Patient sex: M
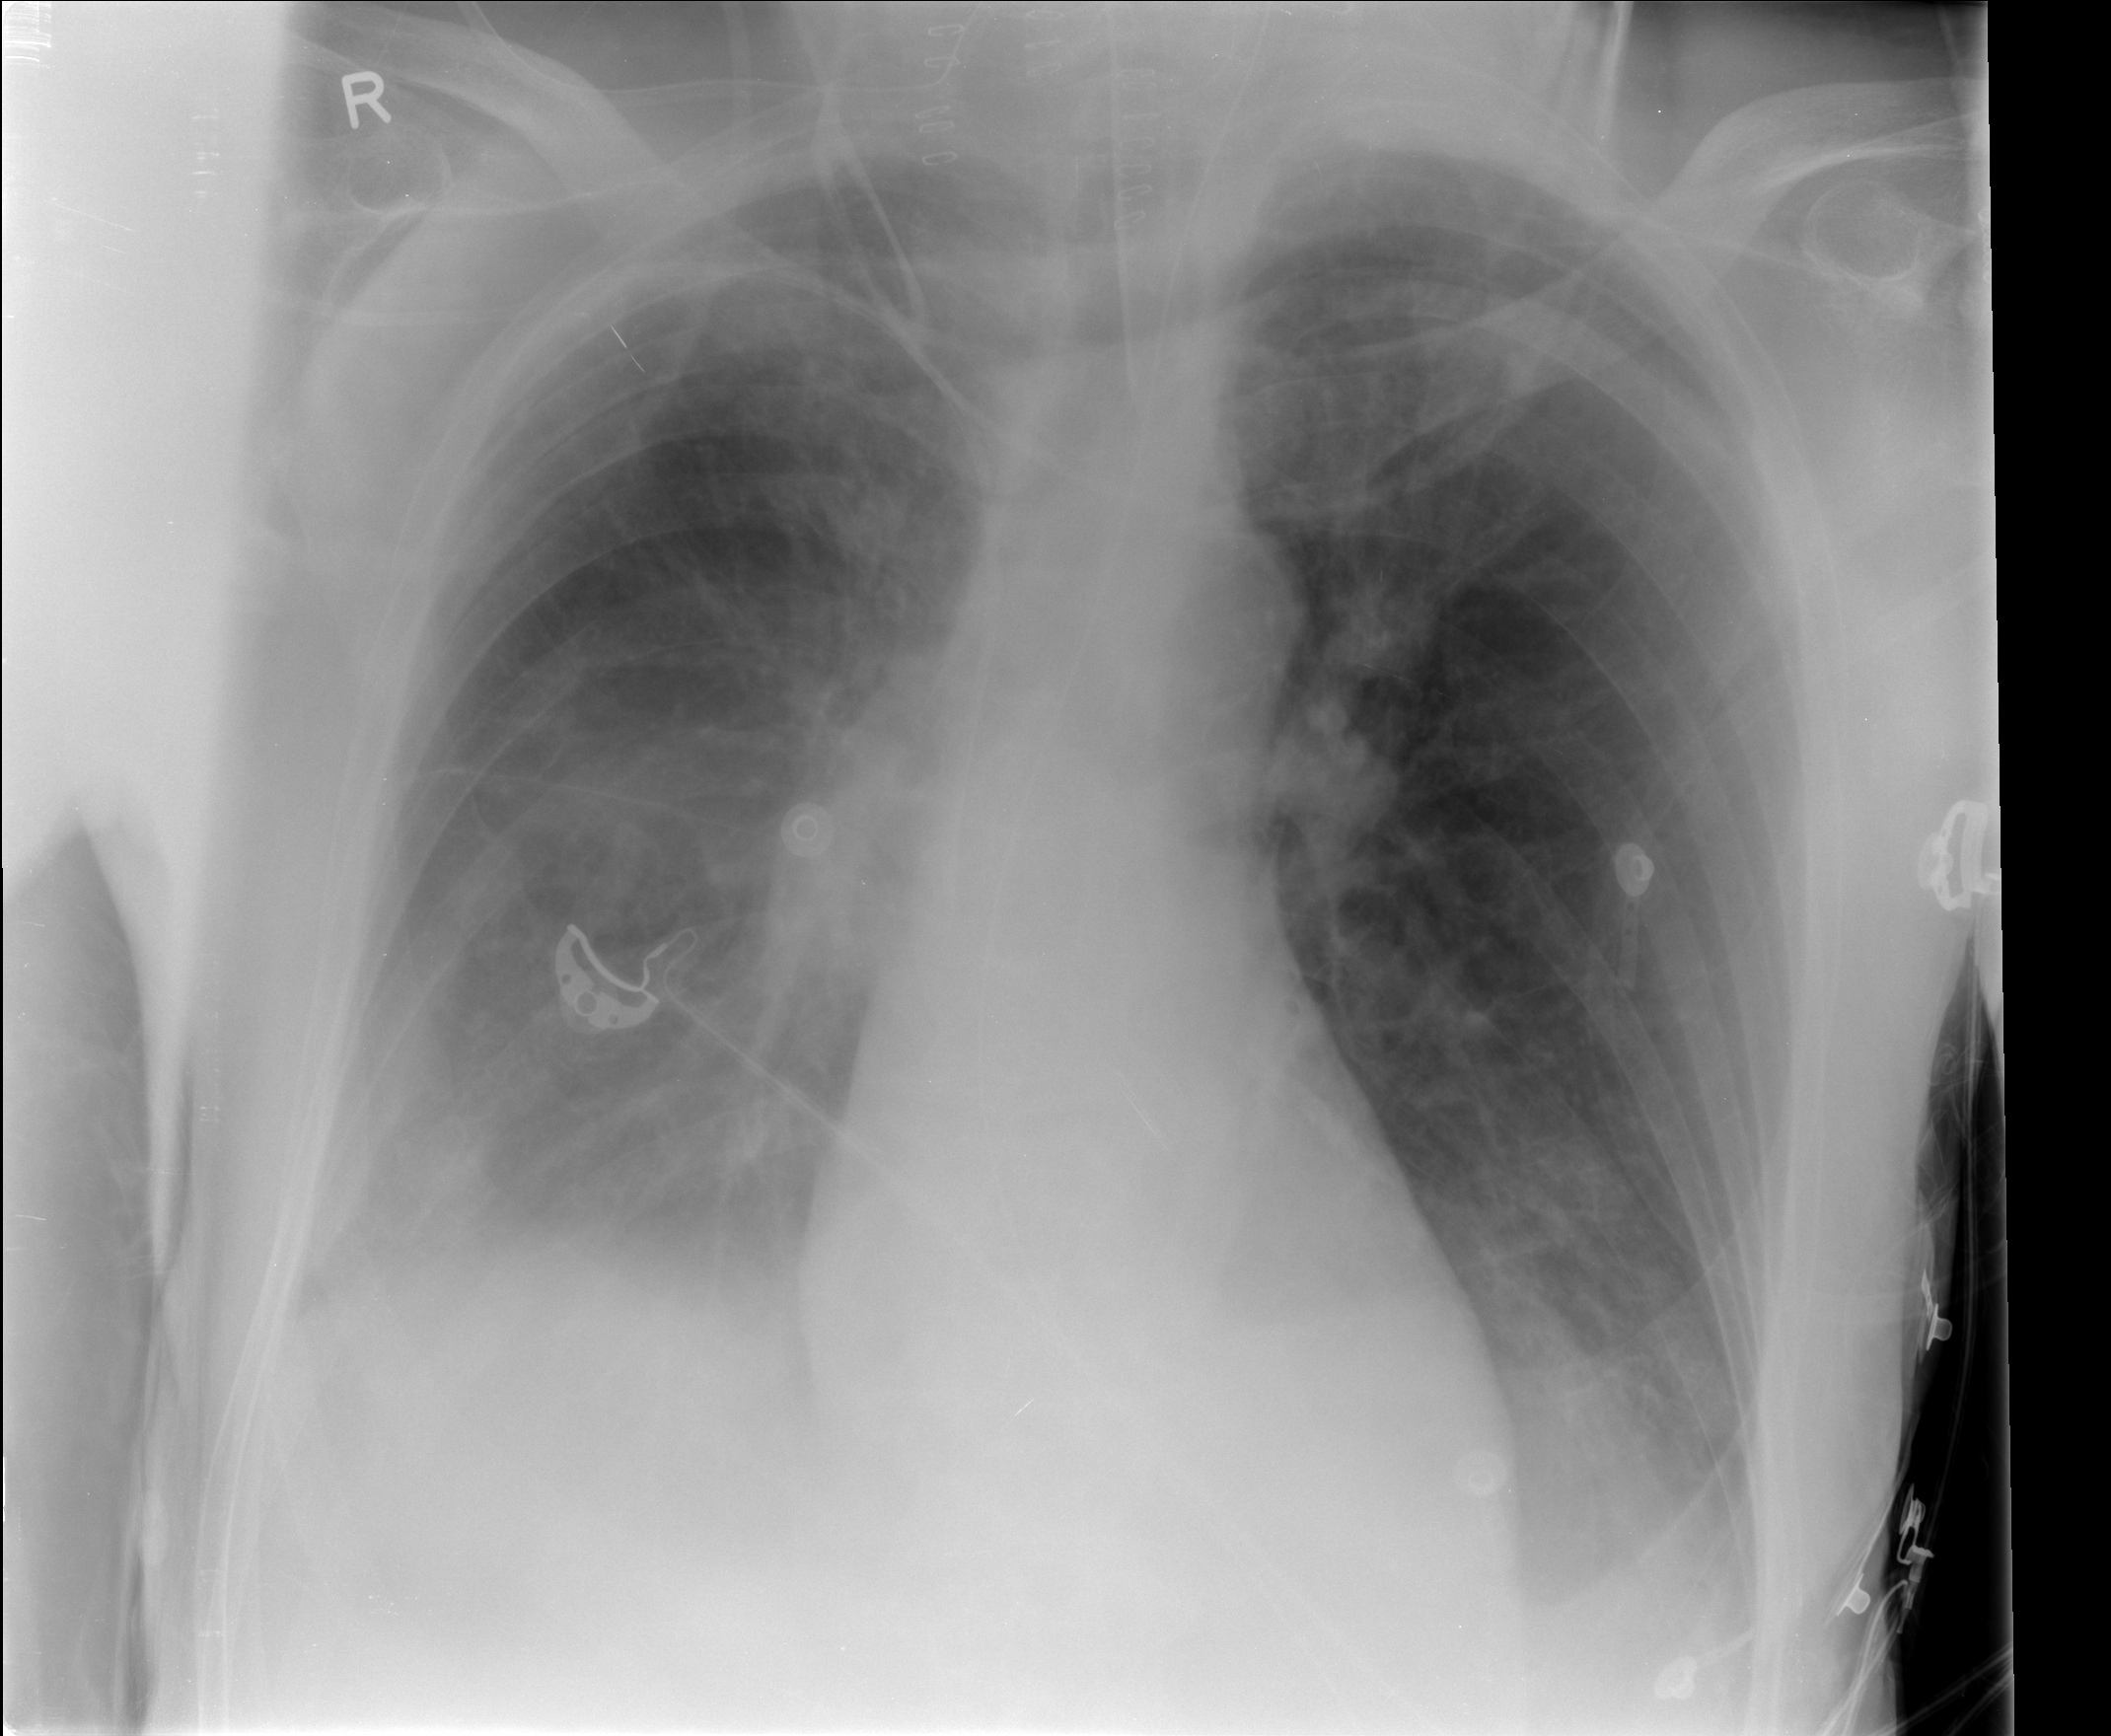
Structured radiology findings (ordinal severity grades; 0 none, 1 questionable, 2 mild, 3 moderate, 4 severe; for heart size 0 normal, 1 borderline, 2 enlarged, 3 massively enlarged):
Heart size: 1
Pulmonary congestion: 3
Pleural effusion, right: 3
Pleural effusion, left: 2
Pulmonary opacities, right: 3
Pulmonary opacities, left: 2
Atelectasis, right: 2
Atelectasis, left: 2